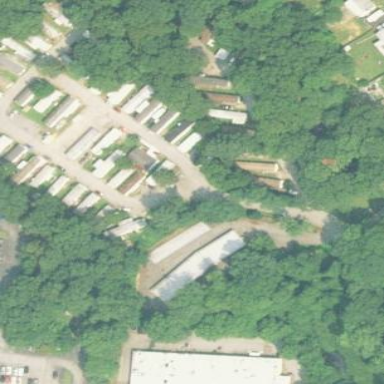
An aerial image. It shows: Residential area designated as trailer park.